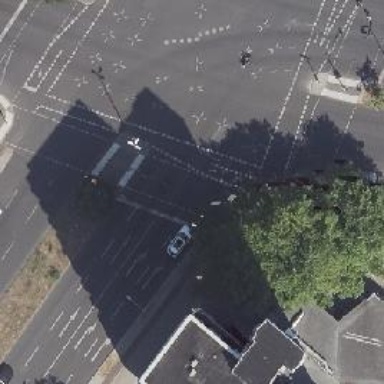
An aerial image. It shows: Road with traffic signals.